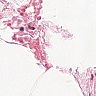
Metastatic tissue present: no